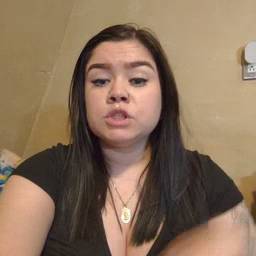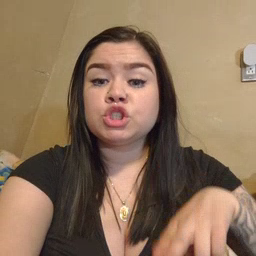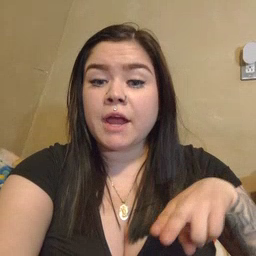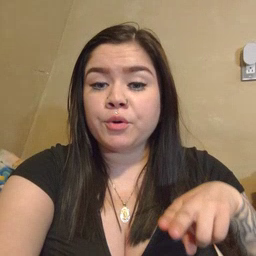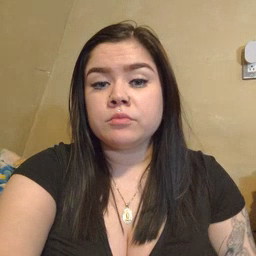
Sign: chair